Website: ulta-beauty
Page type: account-selection
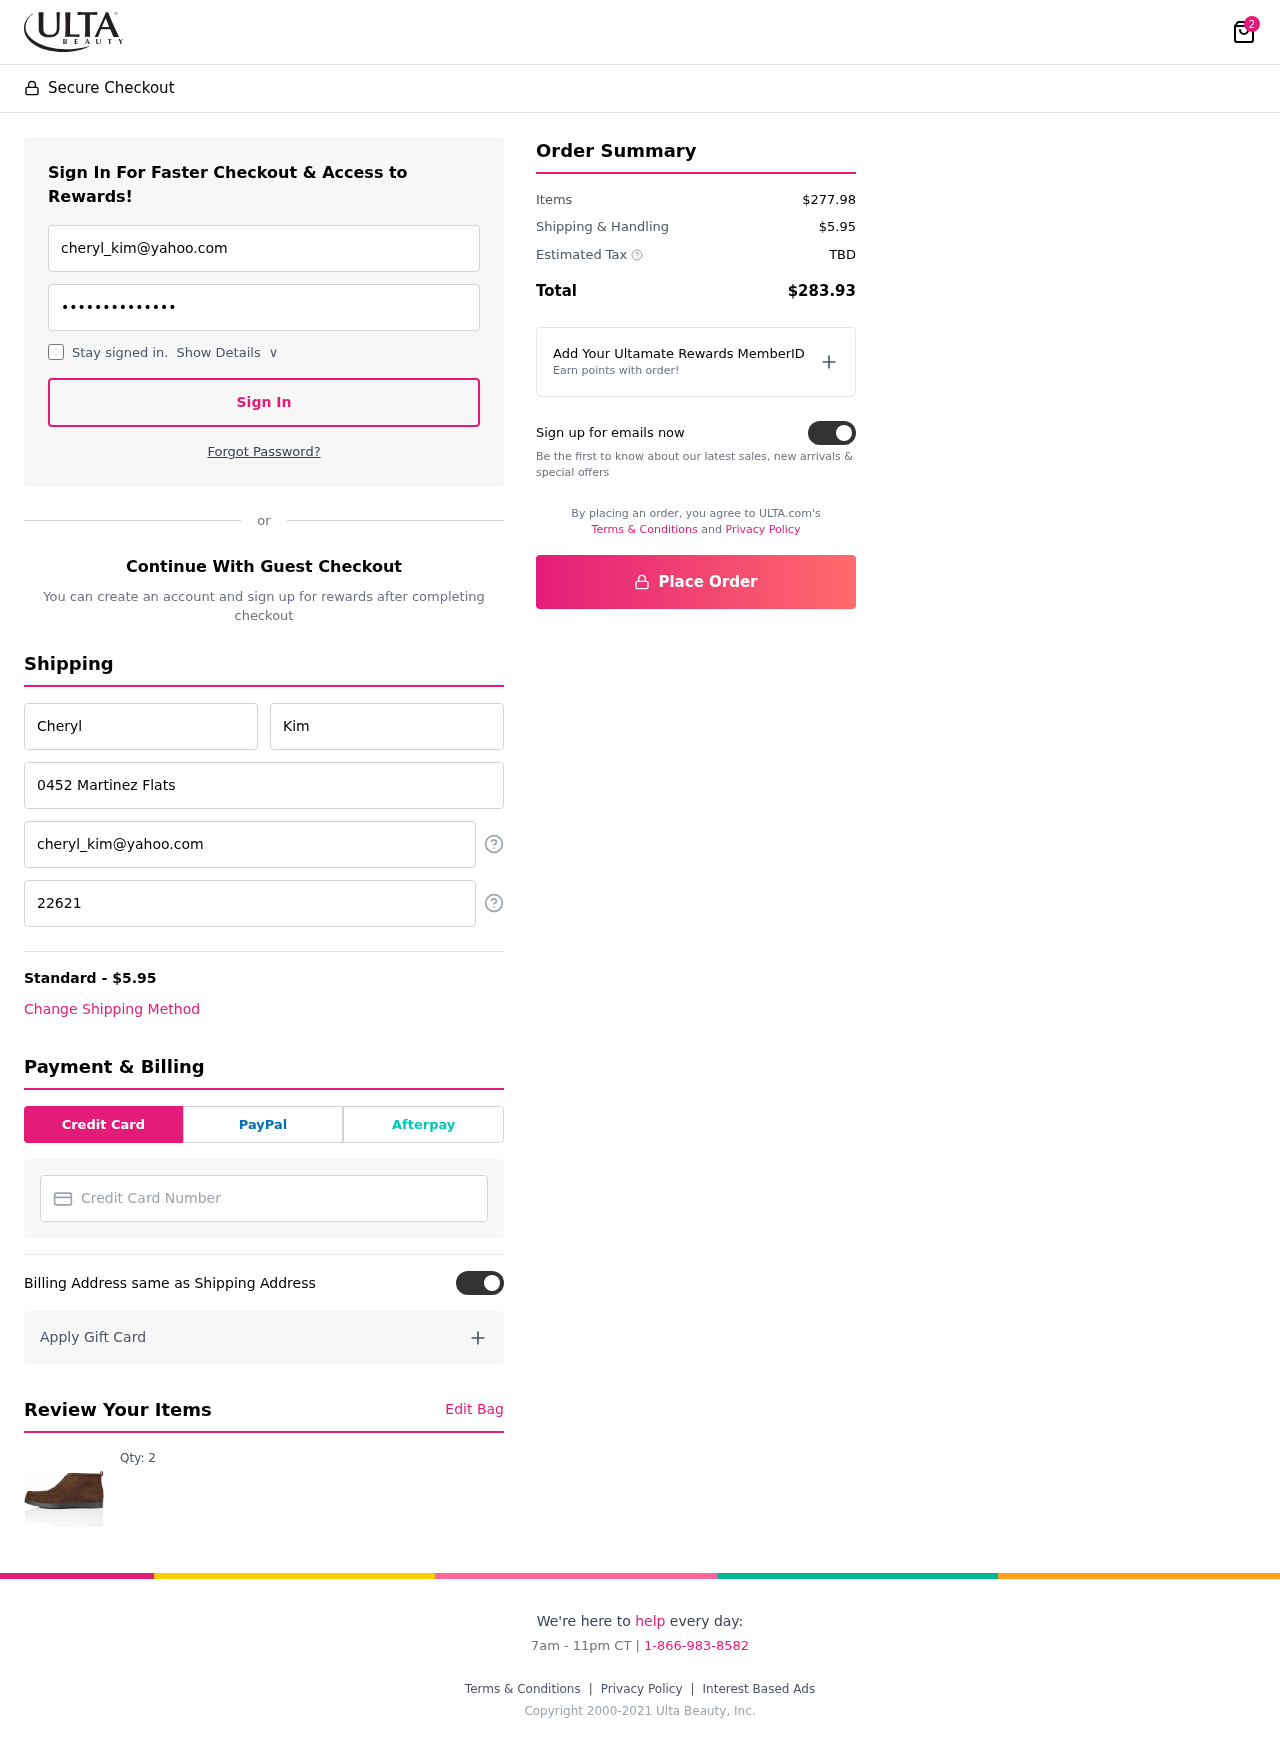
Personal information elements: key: PII_CARD_NUMBER
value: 6011 3867 6784 4647
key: PII_EMAIL
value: cheryl_kim@yahoo.com
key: PII_EMAIL2
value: cheryl_kim@yahoo.com
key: PII_FIRSTNAME
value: Cheryl
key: PII_LASTNAME
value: Kim
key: PII_PHONE
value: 2262109214
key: PII_STREET
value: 0452 Martinez Flats
Product elements: key: PRODUCT1_QUANTITY
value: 2
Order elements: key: ORDER_NUM_ITEMS
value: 2
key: ORDER_SHIPPING_COST
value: $5.95
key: ORDER_SUBTOTAL
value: $277.98
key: ORDER_TAX
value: TBD
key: ORDER_TOTAL
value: $283.93